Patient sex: M
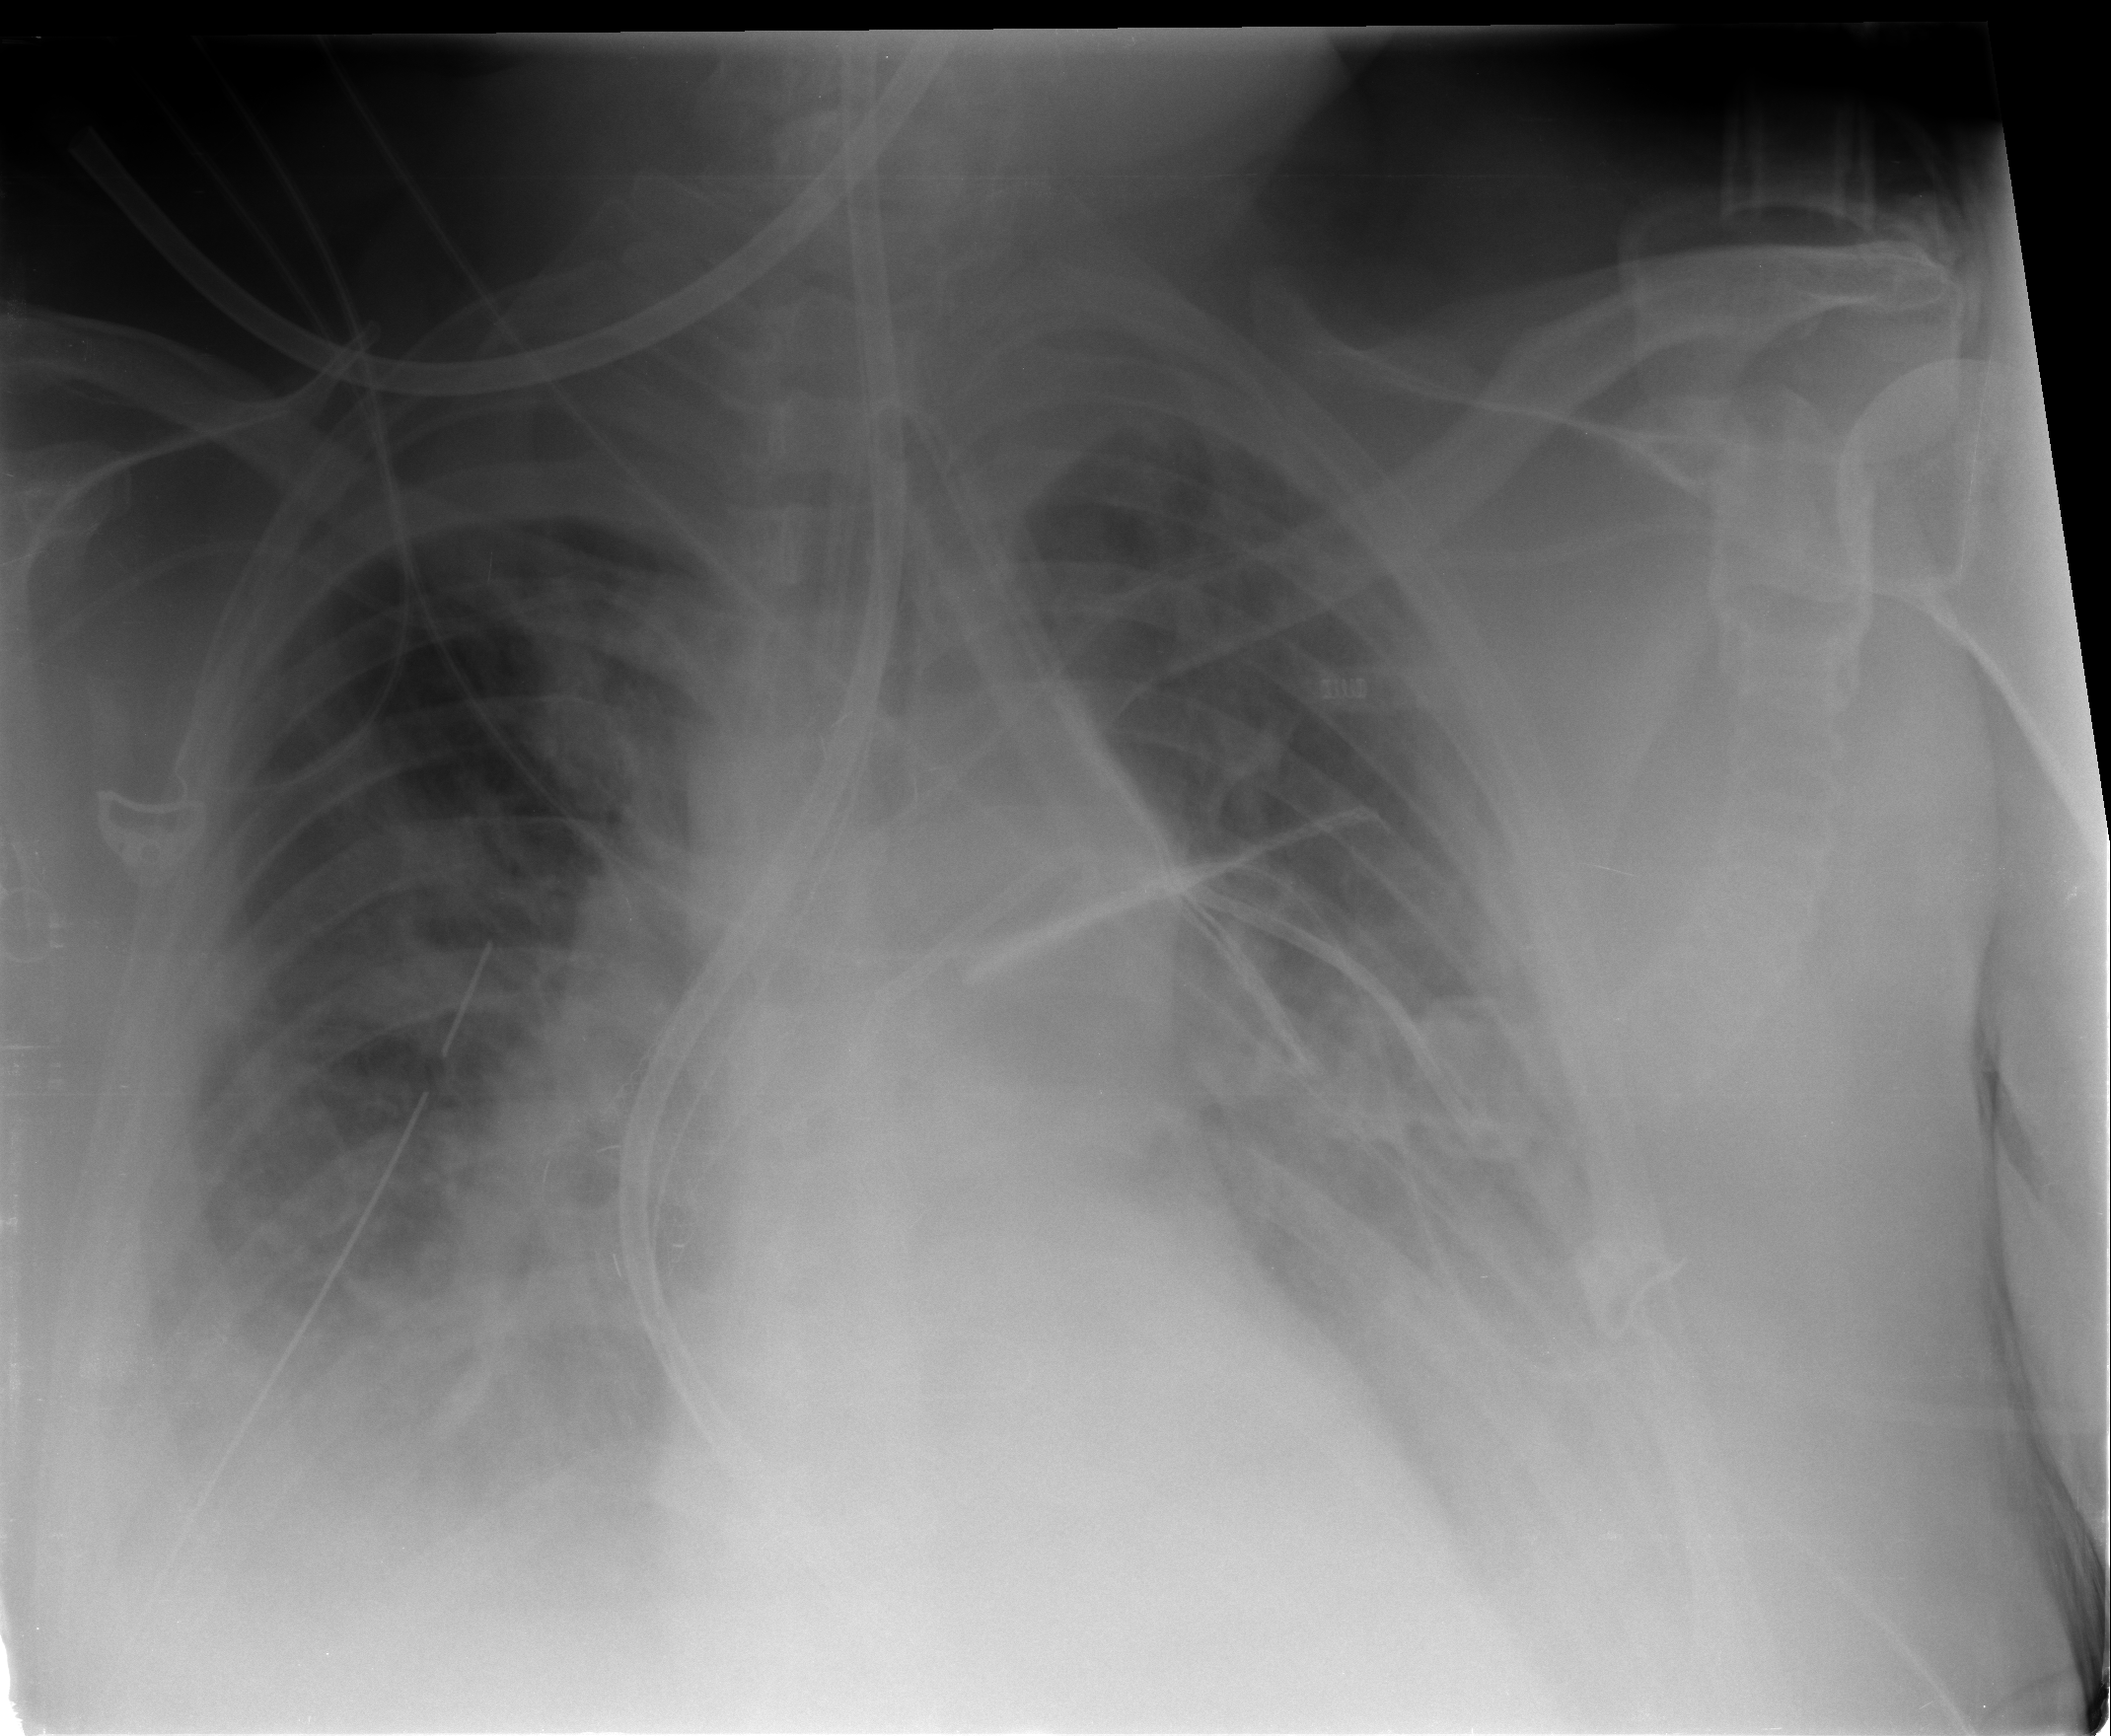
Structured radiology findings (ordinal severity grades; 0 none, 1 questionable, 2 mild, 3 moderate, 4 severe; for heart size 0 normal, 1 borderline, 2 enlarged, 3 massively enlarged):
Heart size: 2
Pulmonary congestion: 2
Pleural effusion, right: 2
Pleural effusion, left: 2
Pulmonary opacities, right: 3
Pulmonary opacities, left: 3
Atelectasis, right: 3
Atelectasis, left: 3